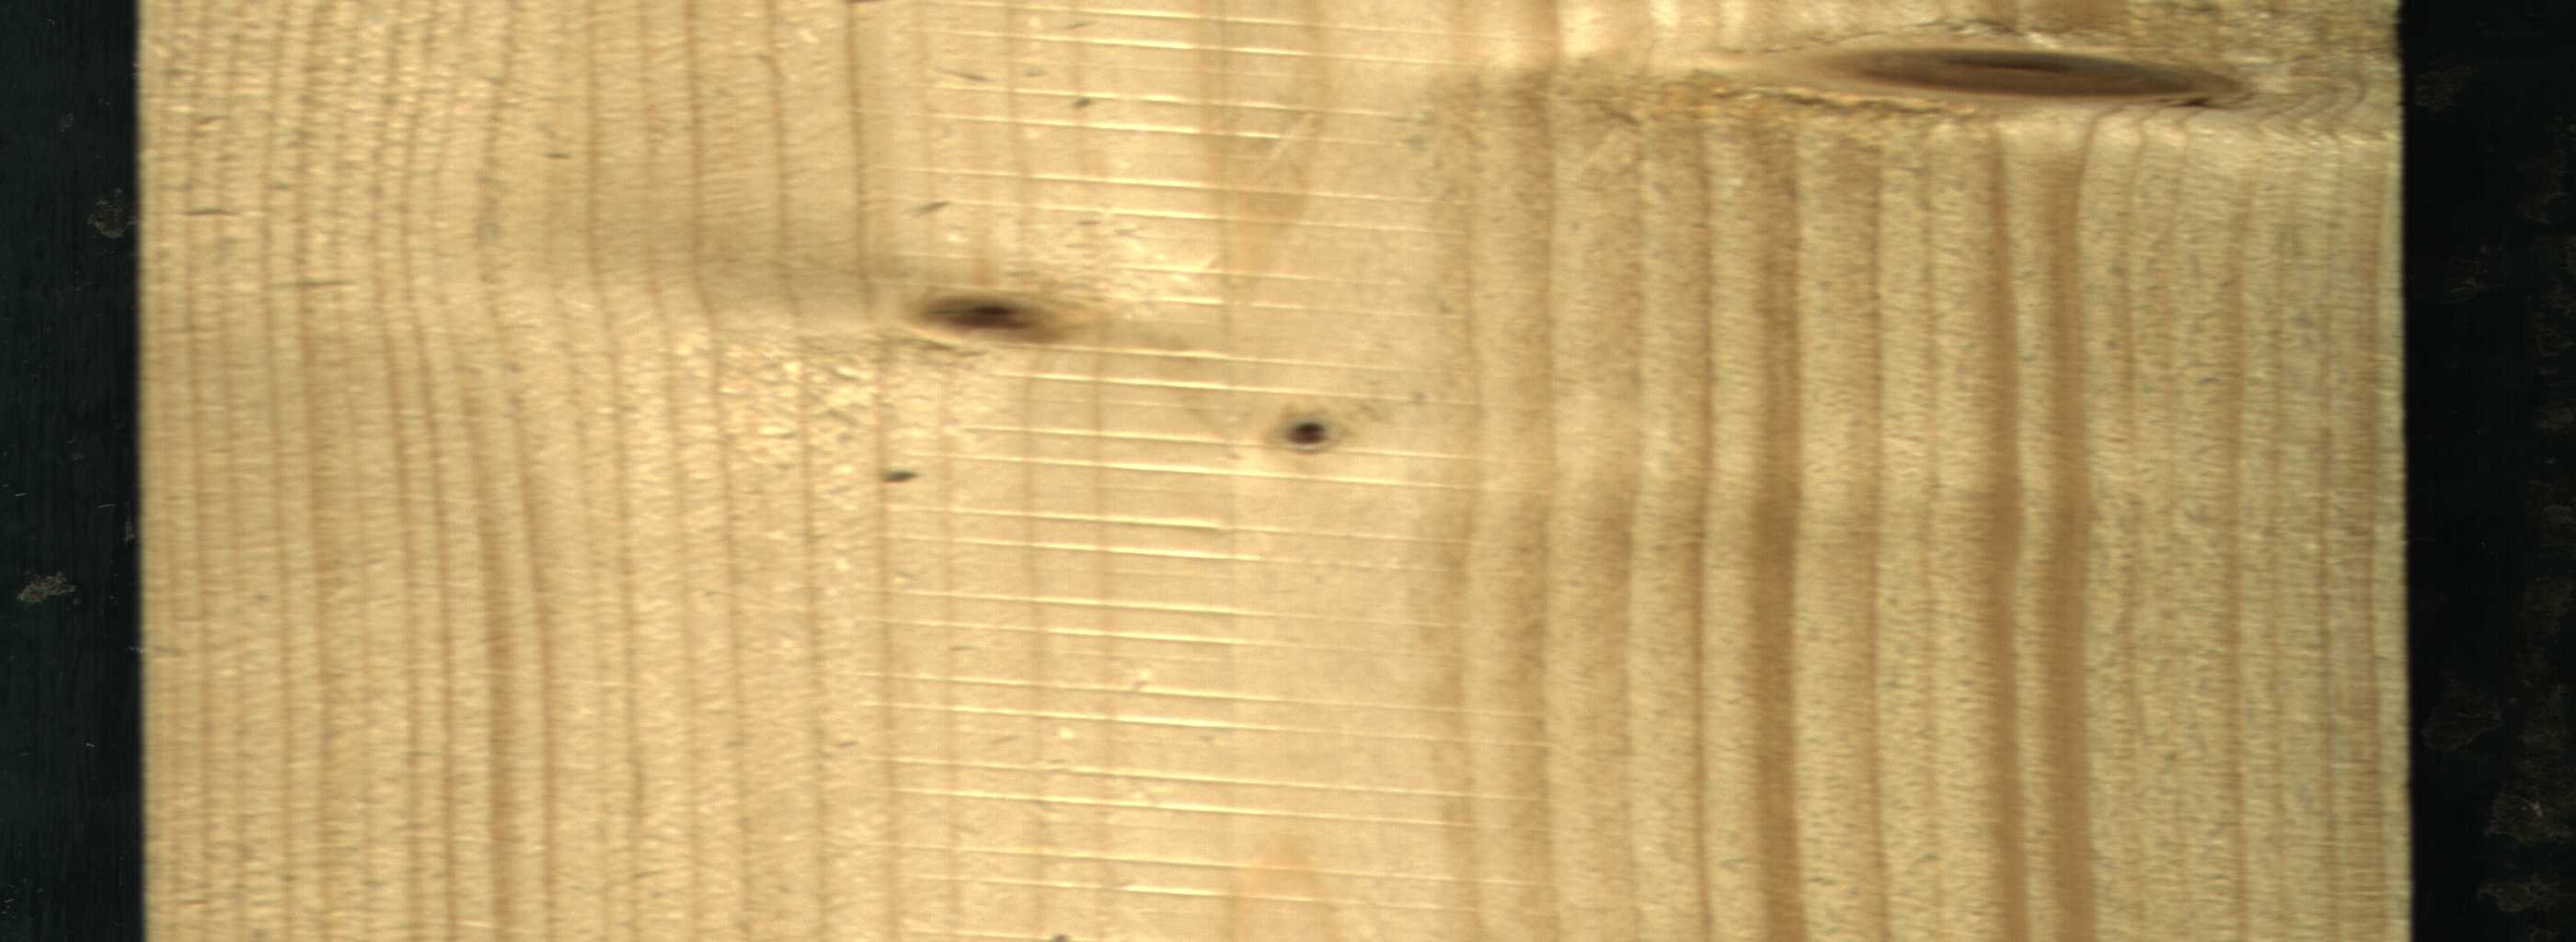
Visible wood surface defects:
Dead_Knot
Live_Knot
Live_Knot